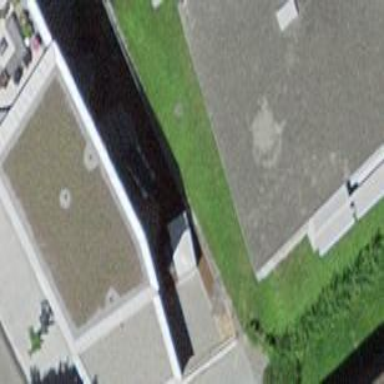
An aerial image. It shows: Building with flat roof.